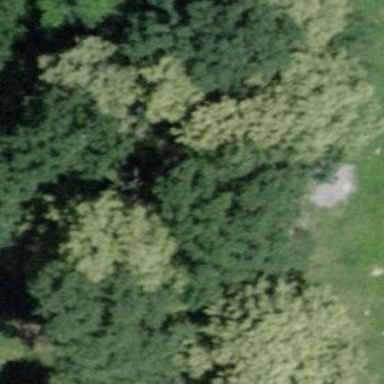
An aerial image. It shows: Forest area.